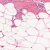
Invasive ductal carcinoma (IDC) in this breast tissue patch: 0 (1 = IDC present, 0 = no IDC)